Field crop: maize
Growth stage: 1
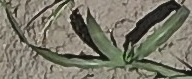
Species: sorghum